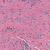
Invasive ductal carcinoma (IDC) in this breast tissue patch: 0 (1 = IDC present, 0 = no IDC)